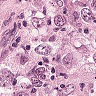
Metastatic tissue present: yes